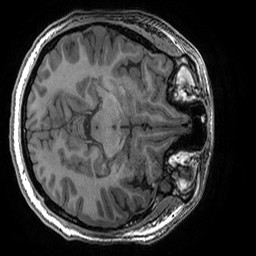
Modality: T1w
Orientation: axial
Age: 21
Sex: male
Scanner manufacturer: ge
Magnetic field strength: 3 T
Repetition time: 0.008184 s
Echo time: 0.003192 s